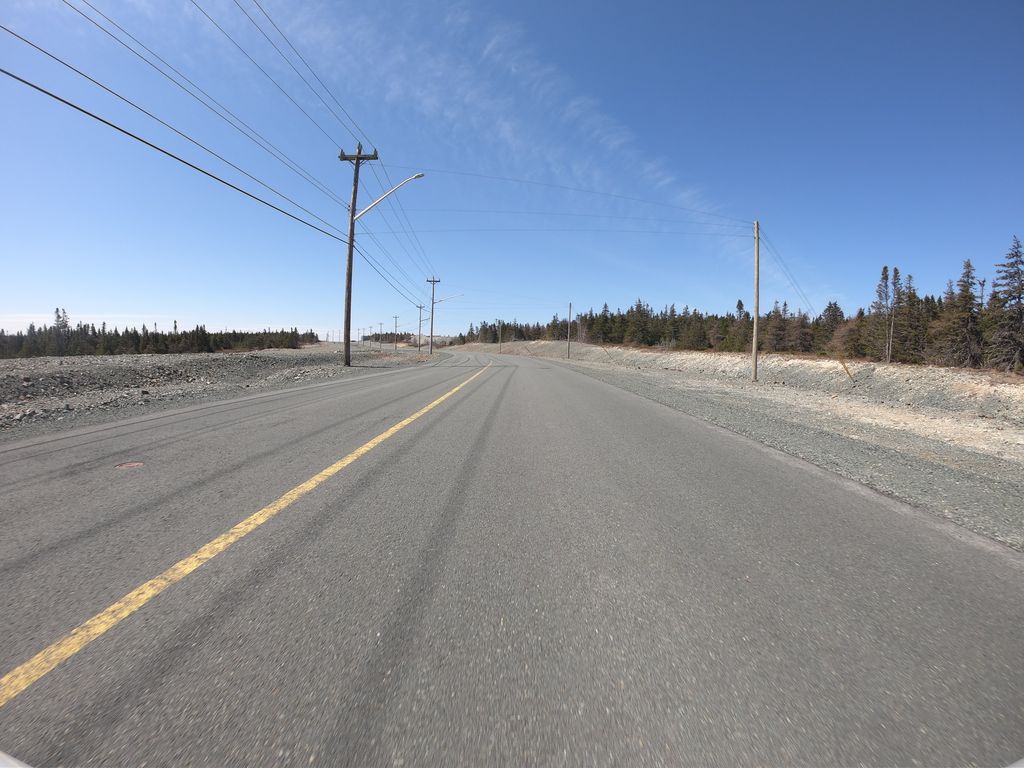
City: st_johns